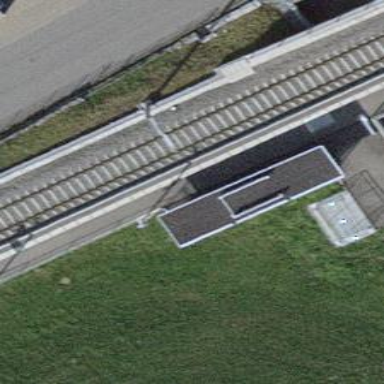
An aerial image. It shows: Railway halt.